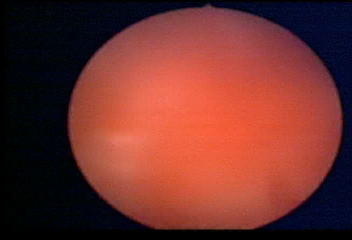
Modality: WLC
Class: Normal mucosa
Bladder cancer association: No